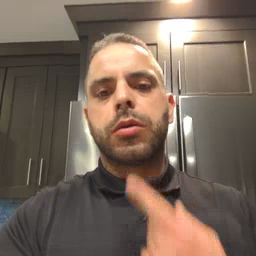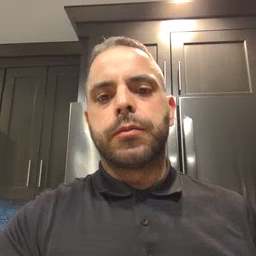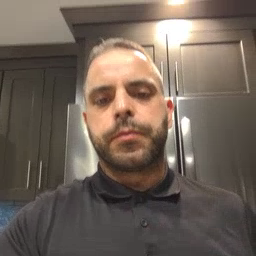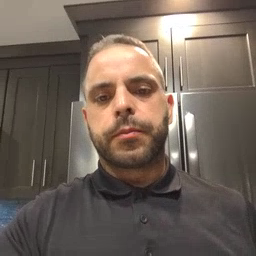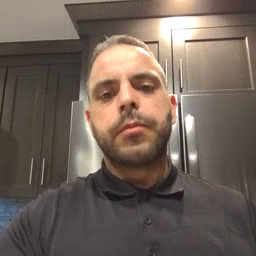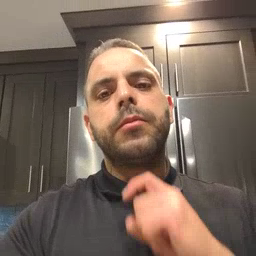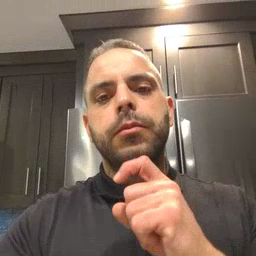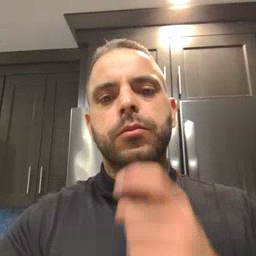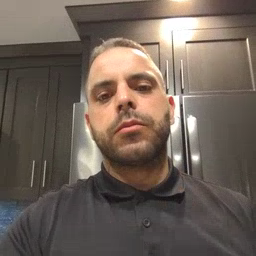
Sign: garbage